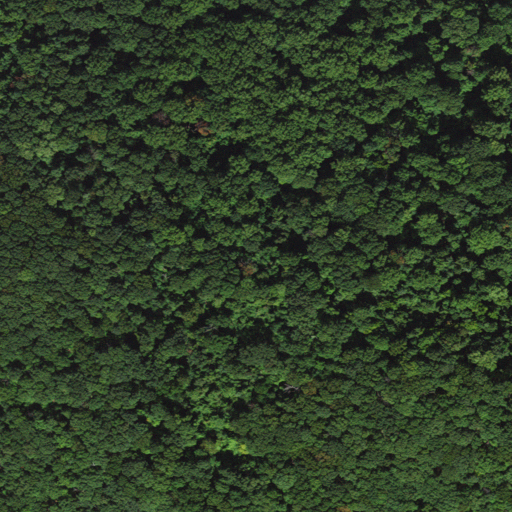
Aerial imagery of ridge(s) in Virginia named Beecher Ridge containing deciduous forest and mixed forest